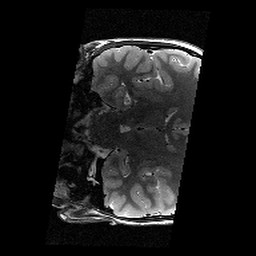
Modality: T2w
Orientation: coronal
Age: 11
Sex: male
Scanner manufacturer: siemens
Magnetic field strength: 3 T
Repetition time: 9.23 s
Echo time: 0.067 s